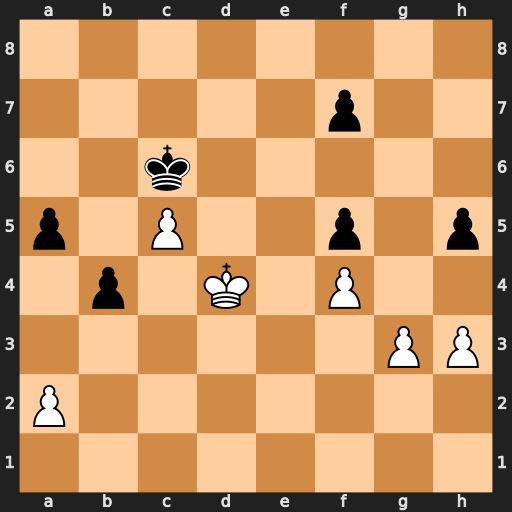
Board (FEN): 8/5p2/2k5/p1P2p1p/1p1K1P2/6PP/P7/8
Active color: w
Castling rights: -
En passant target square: -
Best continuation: Kc4 a4 Kxb4